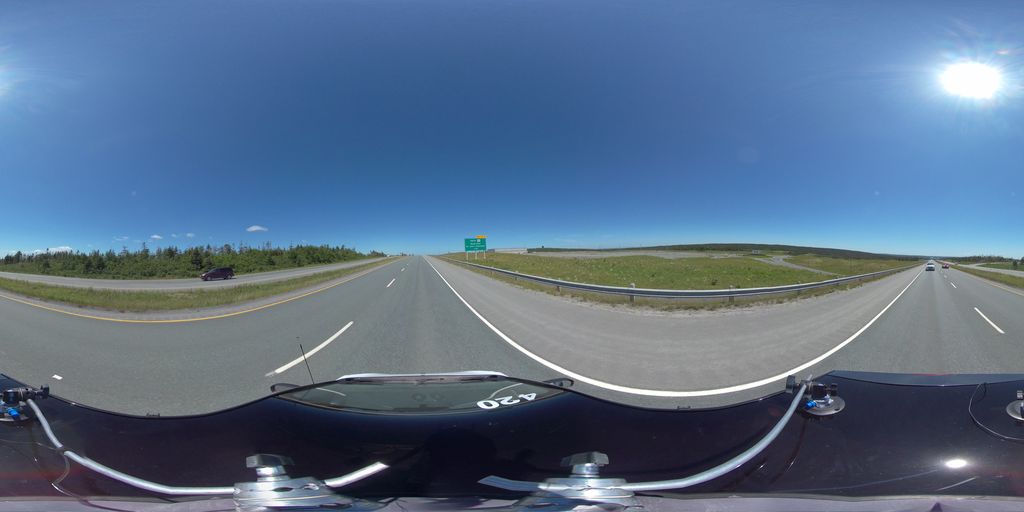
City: st_johns